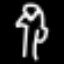
Label: palm tree